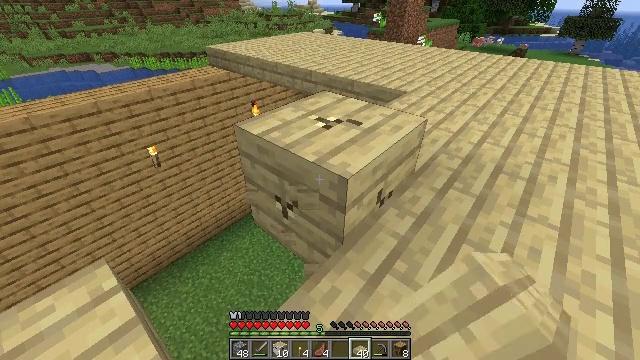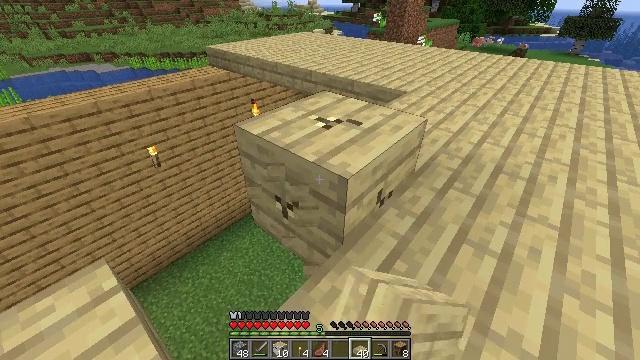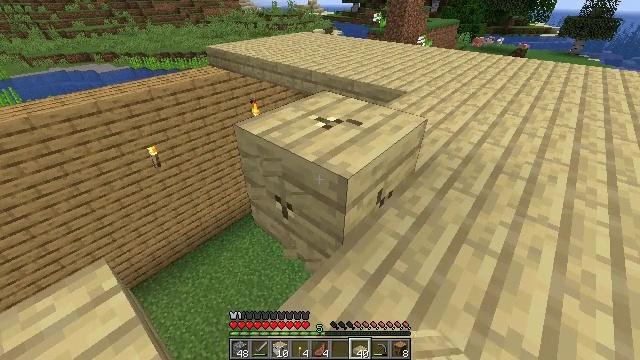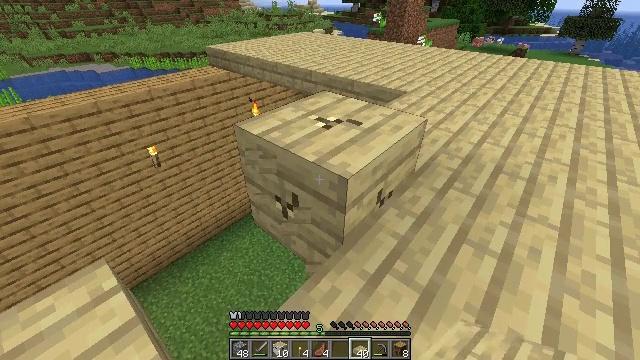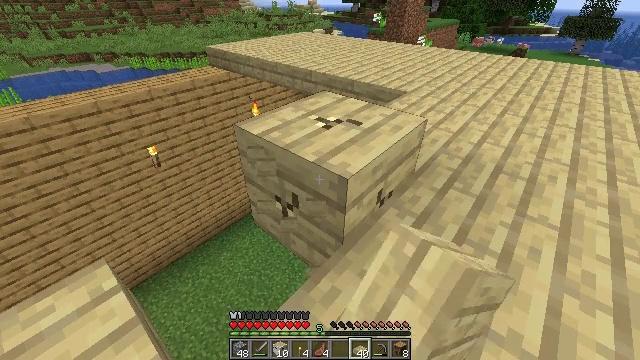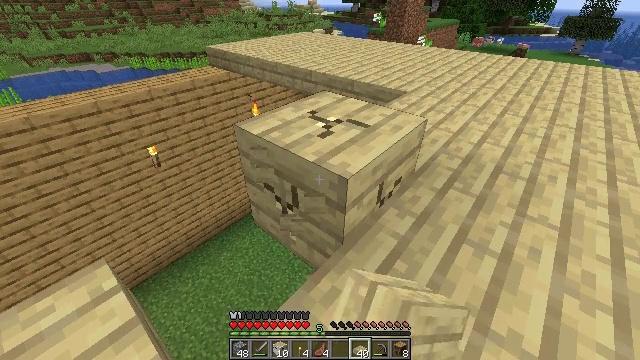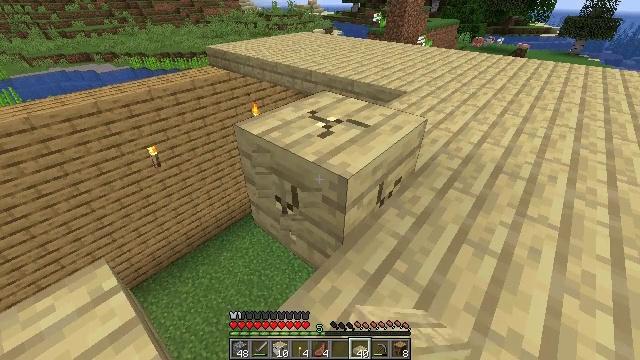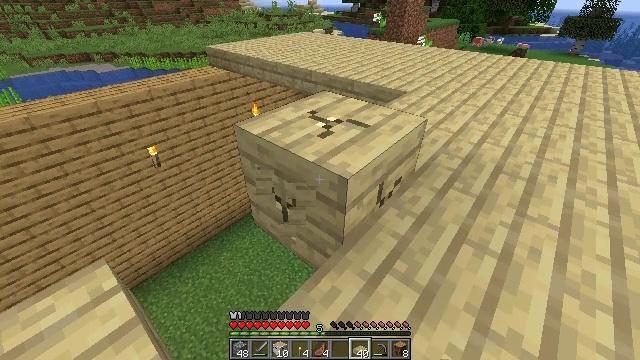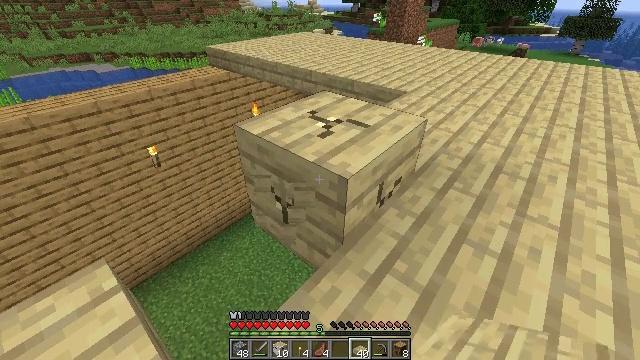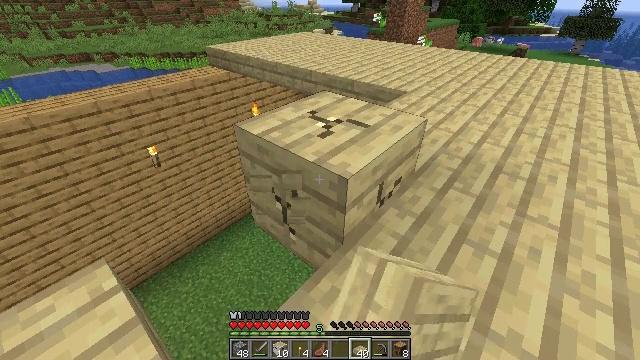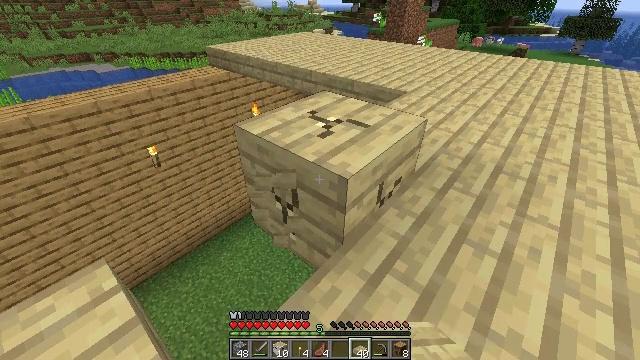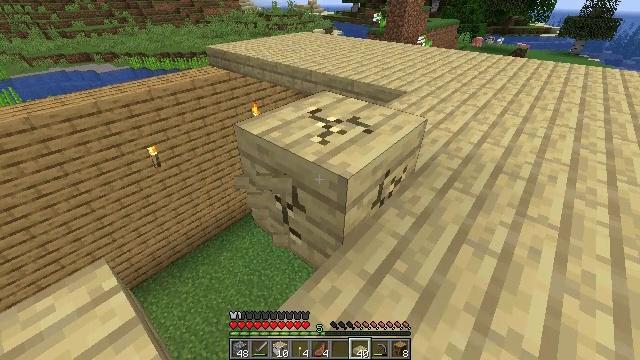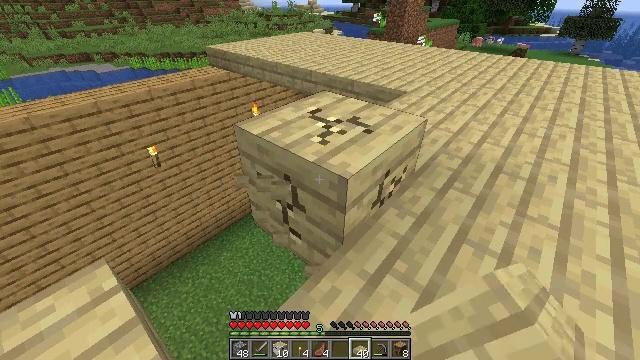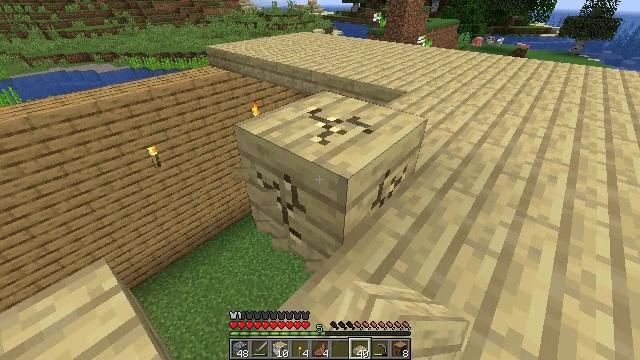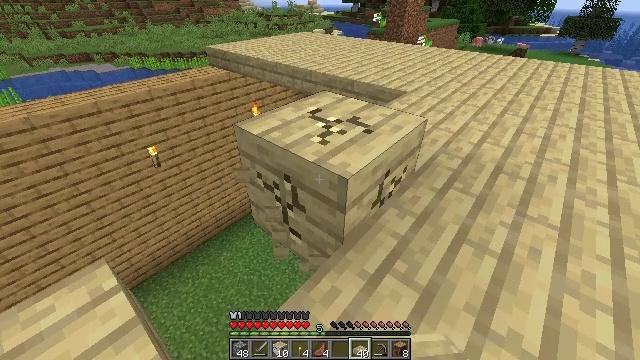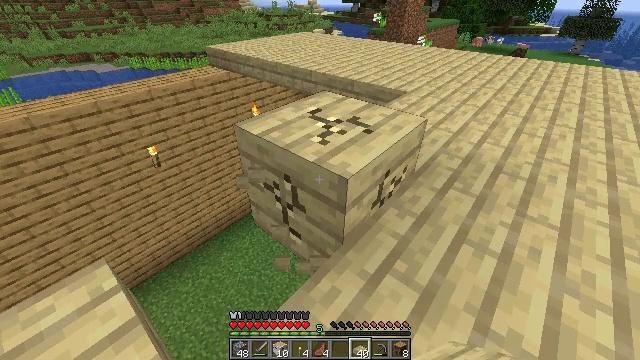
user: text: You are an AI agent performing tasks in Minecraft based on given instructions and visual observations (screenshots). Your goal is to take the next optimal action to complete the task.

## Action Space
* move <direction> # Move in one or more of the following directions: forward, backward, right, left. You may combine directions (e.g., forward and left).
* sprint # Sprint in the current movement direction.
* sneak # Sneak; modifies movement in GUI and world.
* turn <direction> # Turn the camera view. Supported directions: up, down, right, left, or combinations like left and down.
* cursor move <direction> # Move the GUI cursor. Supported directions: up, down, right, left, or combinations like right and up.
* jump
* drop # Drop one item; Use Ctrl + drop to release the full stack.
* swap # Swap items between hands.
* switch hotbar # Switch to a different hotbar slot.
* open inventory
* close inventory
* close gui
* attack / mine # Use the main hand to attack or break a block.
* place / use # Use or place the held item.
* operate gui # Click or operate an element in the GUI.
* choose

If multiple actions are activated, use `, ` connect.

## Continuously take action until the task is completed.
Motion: motion action
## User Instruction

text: Collect the birch slab for reuse.
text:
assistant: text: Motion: sneak, attack / mine
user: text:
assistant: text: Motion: sneak, attack / mine
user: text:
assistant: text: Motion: sneak, attack / mine
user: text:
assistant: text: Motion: sneak, attack / mine
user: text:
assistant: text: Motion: sneak, attack / mine
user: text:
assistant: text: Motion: sneak, attack / mine
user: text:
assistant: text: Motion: sneak, attack / mine
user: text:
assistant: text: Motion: sneak, attack / mine
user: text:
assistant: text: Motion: sneak, attack / mine
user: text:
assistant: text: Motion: sneak, attack / mine
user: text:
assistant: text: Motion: sneak, attack / mine
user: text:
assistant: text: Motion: sneak, attack / mine
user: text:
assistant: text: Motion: sneak, attack / mine
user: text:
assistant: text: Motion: sneak, attack / mine
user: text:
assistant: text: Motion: sneak, attack / mine
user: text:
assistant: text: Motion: sneak, attack / mine
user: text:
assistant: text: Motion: sneak, attack / mine
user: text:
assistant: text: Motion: sneak, attack / mine
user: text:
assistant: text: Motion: sneak, attack / mine
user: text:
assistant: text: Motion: sneak, attack / mine
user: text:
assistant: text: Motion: sneak, attack / mine
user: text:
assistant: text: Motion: sneak, attack / mine
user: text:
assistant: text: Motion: sneak, attack / mine
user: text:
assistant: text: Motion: sneak, attack / mine
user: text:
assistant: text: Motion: sneak, attack / mine
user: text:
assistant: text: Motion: sneak, attack / mine
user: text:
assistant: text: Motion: sneak, attack / mine
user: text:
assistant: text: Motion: sneak, attack / mine
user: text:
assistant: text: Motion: sneak, attack / mine
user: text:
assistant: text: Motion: sneak, attack / mine